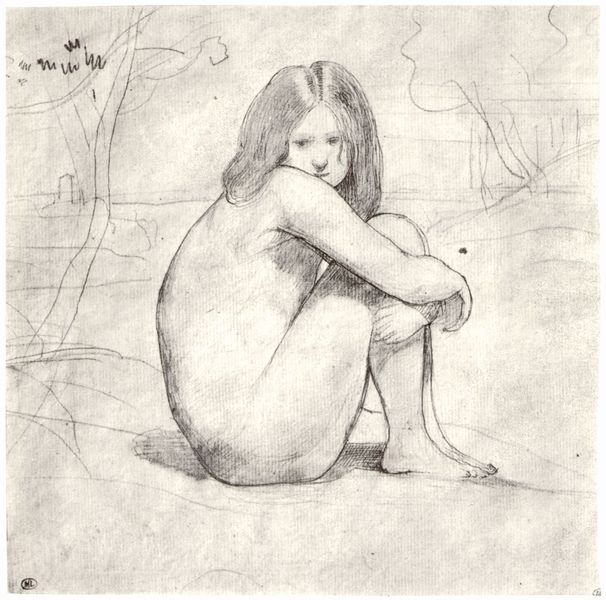
Titel: Mädchenakt
Künstler: Jean Baptiste Camille Corot
Standort: Paris
Institution: Musée du Louvre
Schlagwörter: akt, baum, dunkel, fuß, hand, himmel, kopf, nackt, schatten, wasser, weiß, baden, badende, bäume, fluss, landschaft, mädchen, see, sitzen, stadt, teich, brust, frau, frisur, grau, haar, hell, licht, mund, nase, profil, rücken, schwarz, skizze, zeichnung, blick, gras, haus, wiese, symbolismus, jung, arm, arme, augen, gesicht, lang, hände, portrait, bach, baumstamm, hügel, natur, stamm, einsam, sonne, auge, haare, sitzend, kind, blatt, mittelscheitel, scheitel, traurig, rund, turm, weiher, beine, bein, füße, seitlich, papier, ruhe, hocke, kauern, umrisse, bogen, studie, modern, grafik, graphik, vergilbt, linien, dick, sitzt, melancholisch, bauch, junge, nachdenklich, knie, scham, umriss, silhouetten, barfuss, offen, denken, kohle, hocken, schwarz weiss, schraffur, landscaft, strich, schraffiert, bleistift, entwurf, stift, leib, portät, angewinkelt, müde, schüchtern, schemen, bau, nachdenklichkeit, verschränken, vorzeichnung, blei, szizze, belistift, grafit, umschlungen, skizee, langhaarig, oh je, angezogen, umschlingen, esoterik, haaree, krakel, frierende, hockstellung, haarglanz, dügel, schattenhaft, 1910, pädophil, kindermalerei, sitzender frauenakt